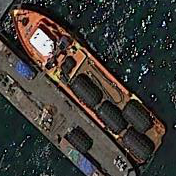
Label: Cargo_ship